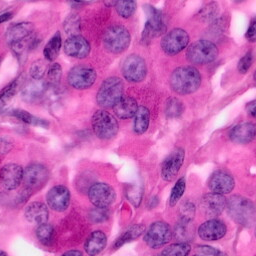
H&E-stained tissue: Pancreatic